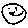
Label: smiley face